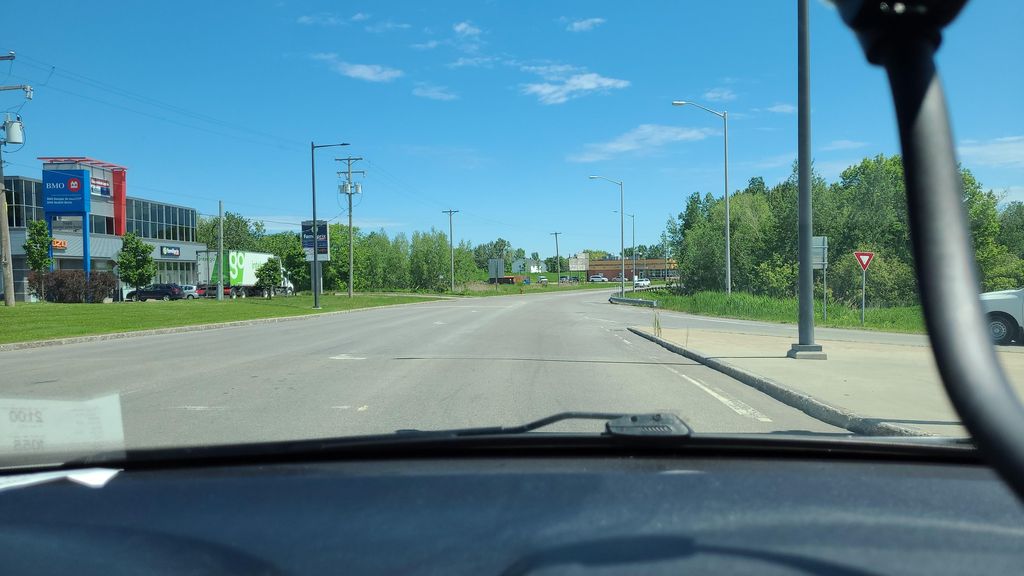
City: quebec_city